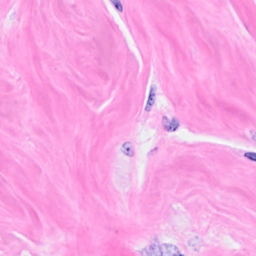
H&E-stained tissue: Breast